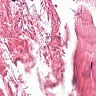
Metastatic tissue present: no